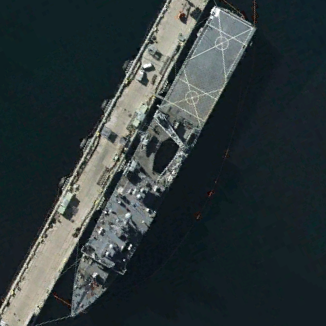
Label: combat